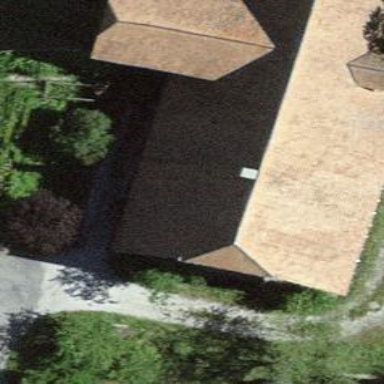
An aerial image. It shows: Farm building.